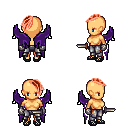
a pixel art fantasy rpg character, female body template, human, tanned skin, purple wings, metal pants, red long mohawk hairstyle, metal gloves, ghillies, dagger, four views (front, back, left, right), 2x2 character sprite sheet, small pixel art, hard edges, no anti-aliasing